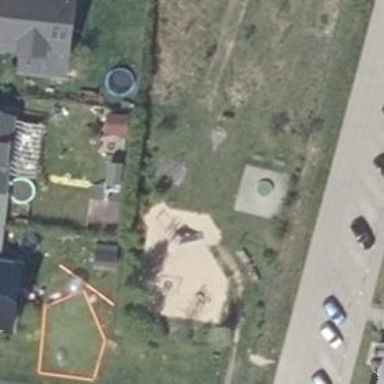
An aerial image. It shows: Playground featuring swings.